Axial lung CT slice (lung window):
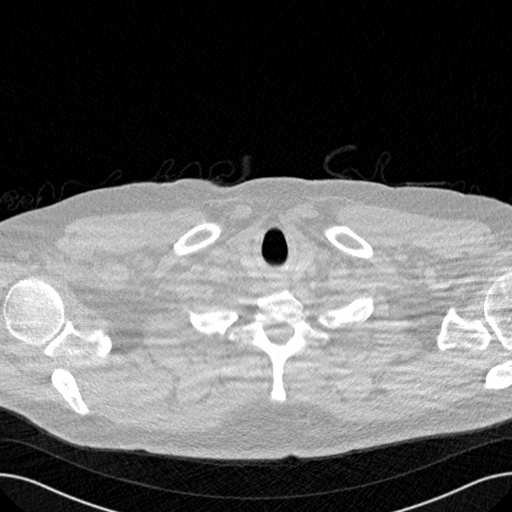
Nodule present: no